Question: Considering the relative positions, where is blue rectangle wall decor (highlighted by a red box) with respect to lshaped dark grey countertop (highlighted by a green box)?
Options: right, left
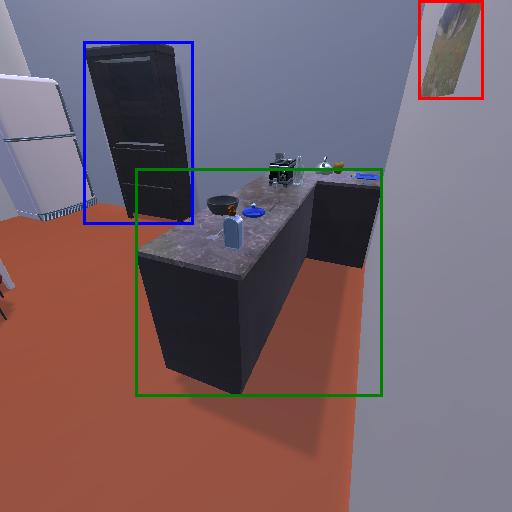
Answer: right